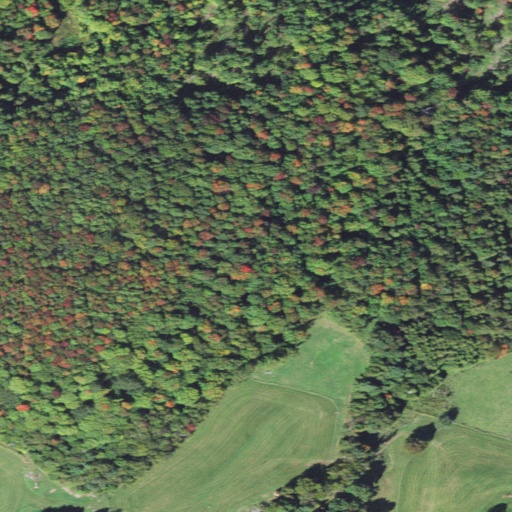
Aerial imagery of mountain in Vermont named Salem Hill containing deciduous forest, pasture, mixed forest, and shrub